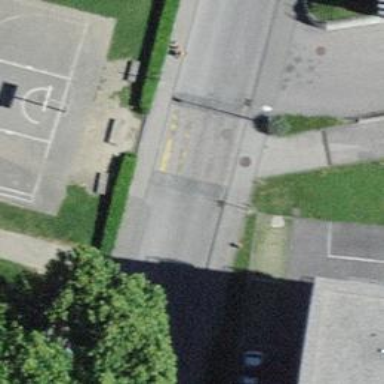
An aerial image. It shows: Unmarked crossing with traffic calming table on the road.